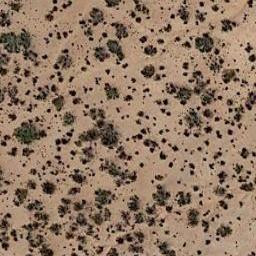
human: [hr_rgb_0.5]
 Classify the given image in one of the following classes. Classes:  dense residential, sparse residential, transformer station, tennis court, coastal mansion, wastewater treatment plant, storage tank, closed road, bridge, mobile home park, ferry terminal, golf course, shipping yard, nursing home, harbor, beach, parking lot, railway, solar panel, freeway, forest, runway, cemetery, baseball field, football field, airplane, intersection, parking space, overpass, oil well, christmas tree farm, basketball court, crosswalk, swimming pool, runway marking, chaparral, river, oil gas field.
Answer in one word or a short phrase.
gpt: chaparral